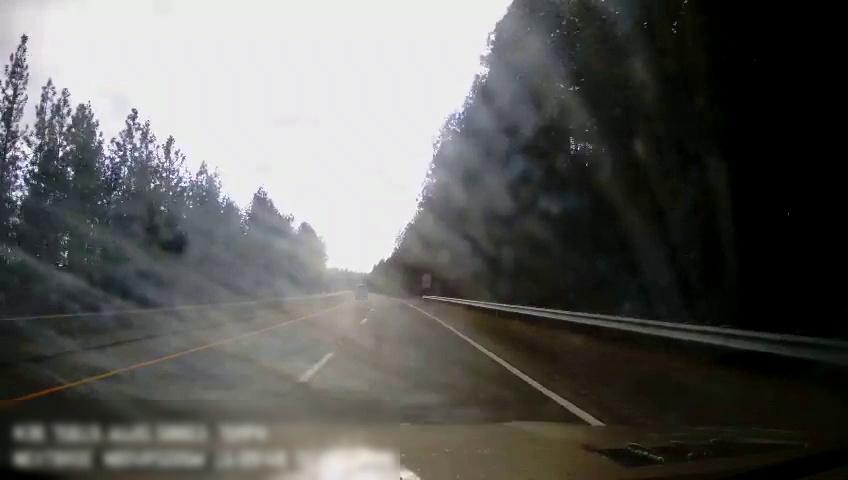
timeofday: Day
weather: Cloudy
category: Drivable Space
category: Drivable Space
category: Vehicles | Van
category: Lanes | Current Lane
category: Lanes | Alternate Lane
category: Lanes | Alternate Lane